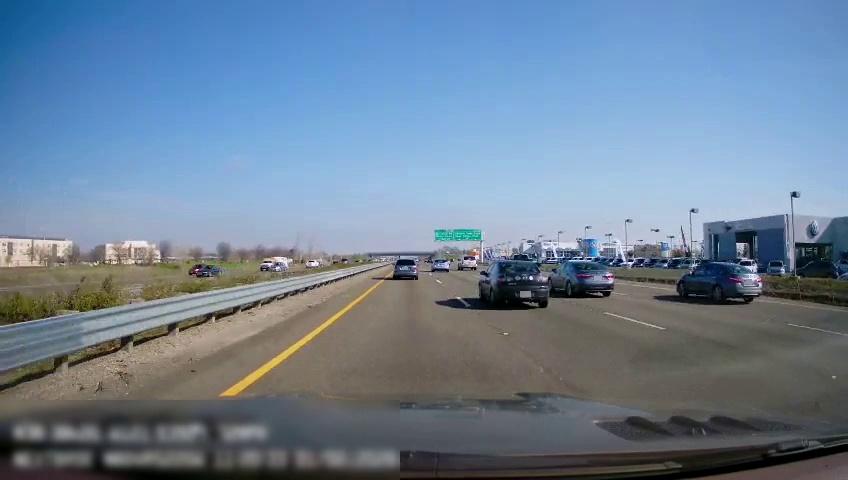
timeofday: Day
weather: Sunny
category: Drivable Space
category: Drivable Space
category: Vehicles | Car
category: Vehicles | Car
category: Vehicles | Car
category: Vehicles | Truck
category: Vehicles | SUV
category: Vehicles | Car
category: Vehicles | Car
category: Vehicles | Truck
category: Vehicles | Car
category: Vehicles | Car
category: Vehicles | Car
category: Vehicles | Truck
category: Vehicles | Truck
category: Lanes | Current Lane
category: Lanes | Current Lane
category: Lanes | Alternate Lane
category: Lanes | Alternate Lane
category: Lanes | Alternate Lane
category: Lanes | Opposite Lane
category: Traffic | Signs